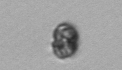
Label: Dinophyceae